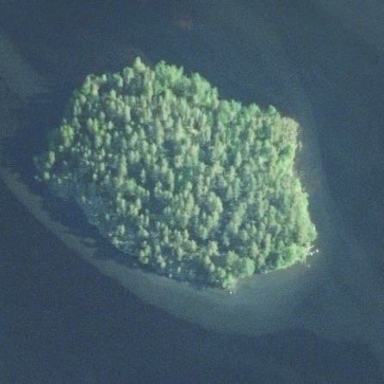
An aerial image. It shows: Islet covered with woodland.